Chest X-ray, PA view. Patient: 49 years old, sex M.
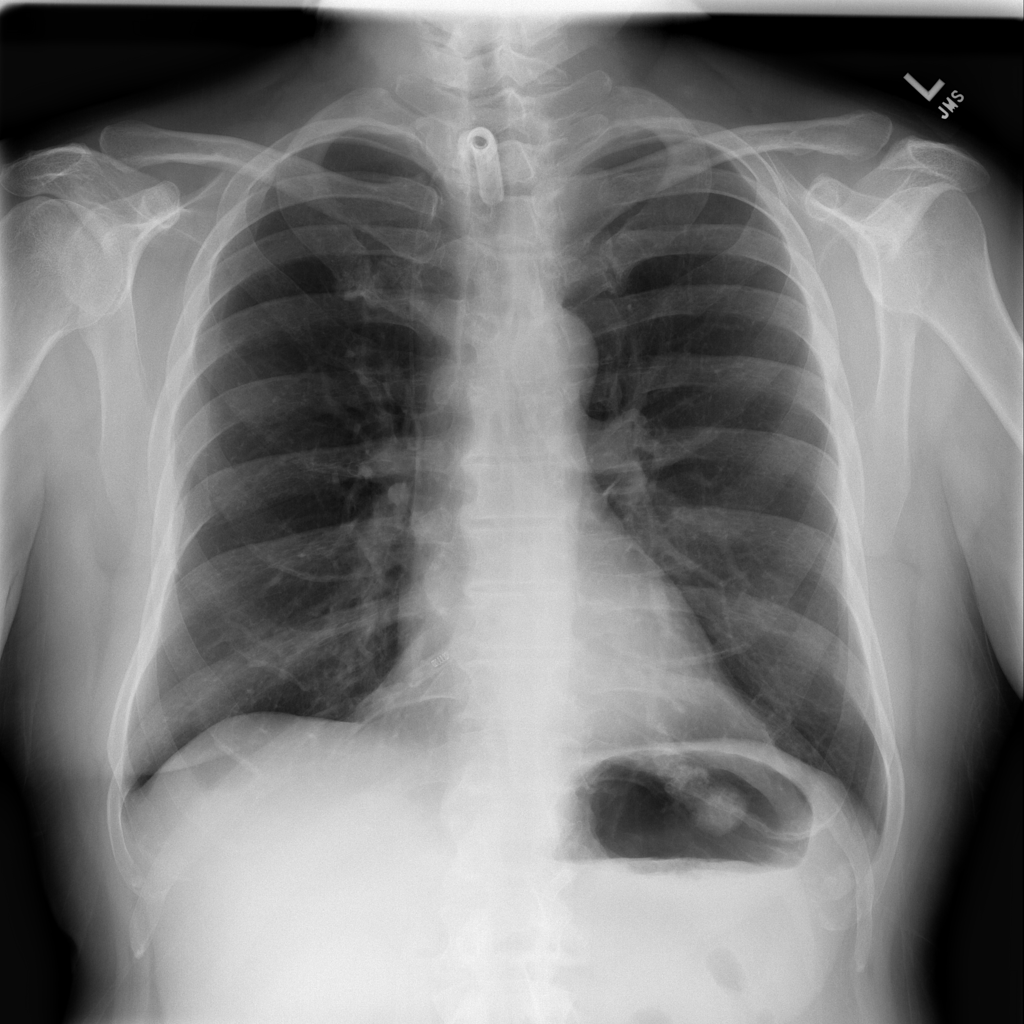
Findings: No Finding